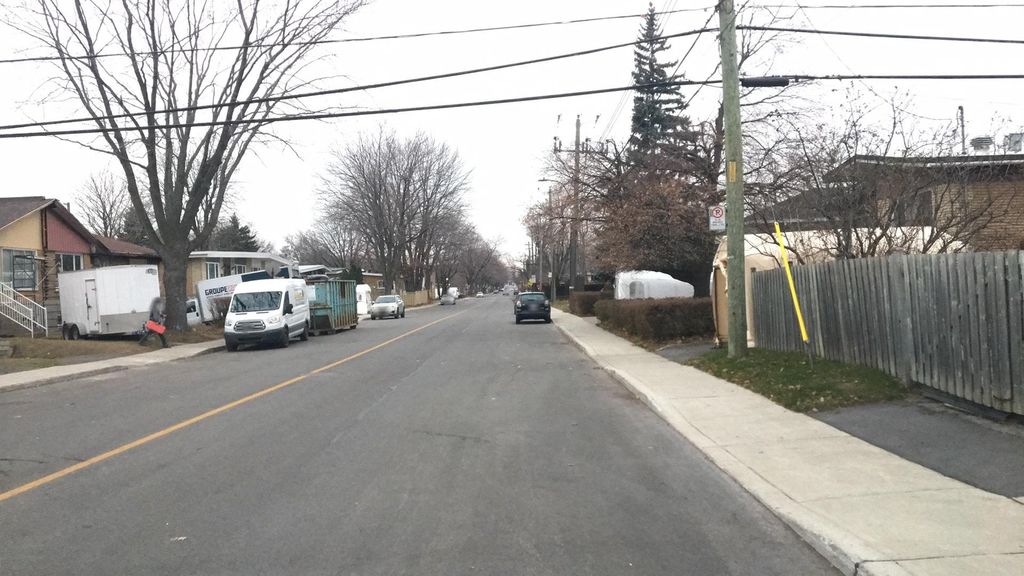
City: montreal